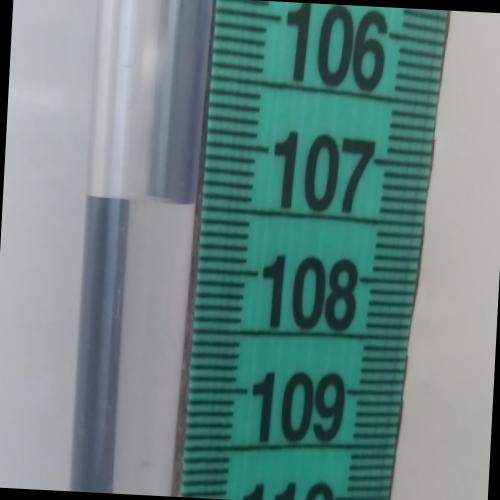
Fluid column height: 107.5 cm